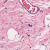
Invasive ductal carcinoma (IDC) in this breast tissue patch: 0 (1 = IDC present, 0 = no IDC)